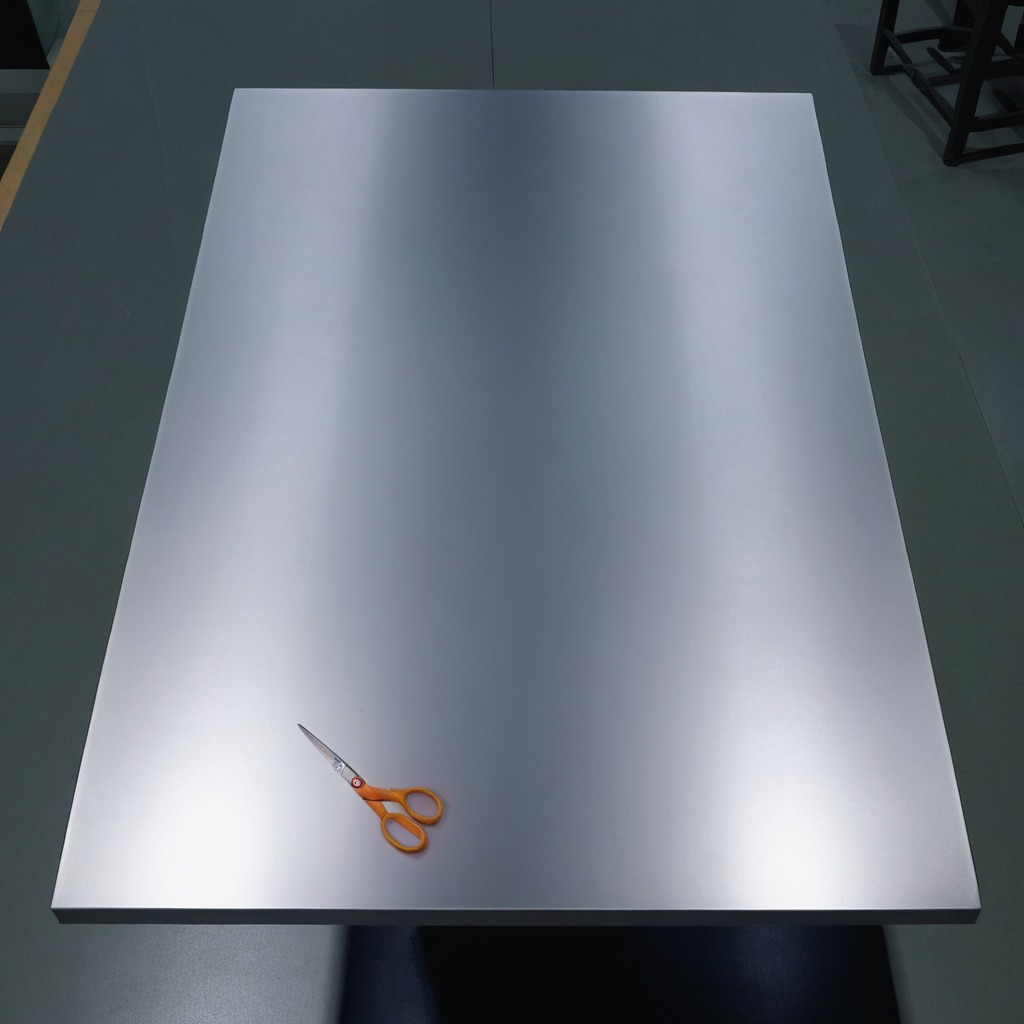
A scissor lies on the tabletop in the evening.